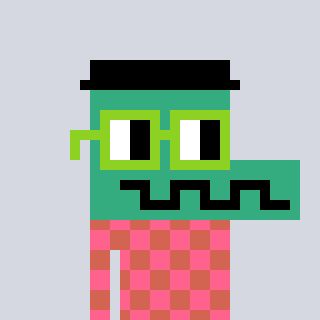
a pixel art character with square light green glasses, a crocodile-shaped head and a peachy-colored body on a cool background